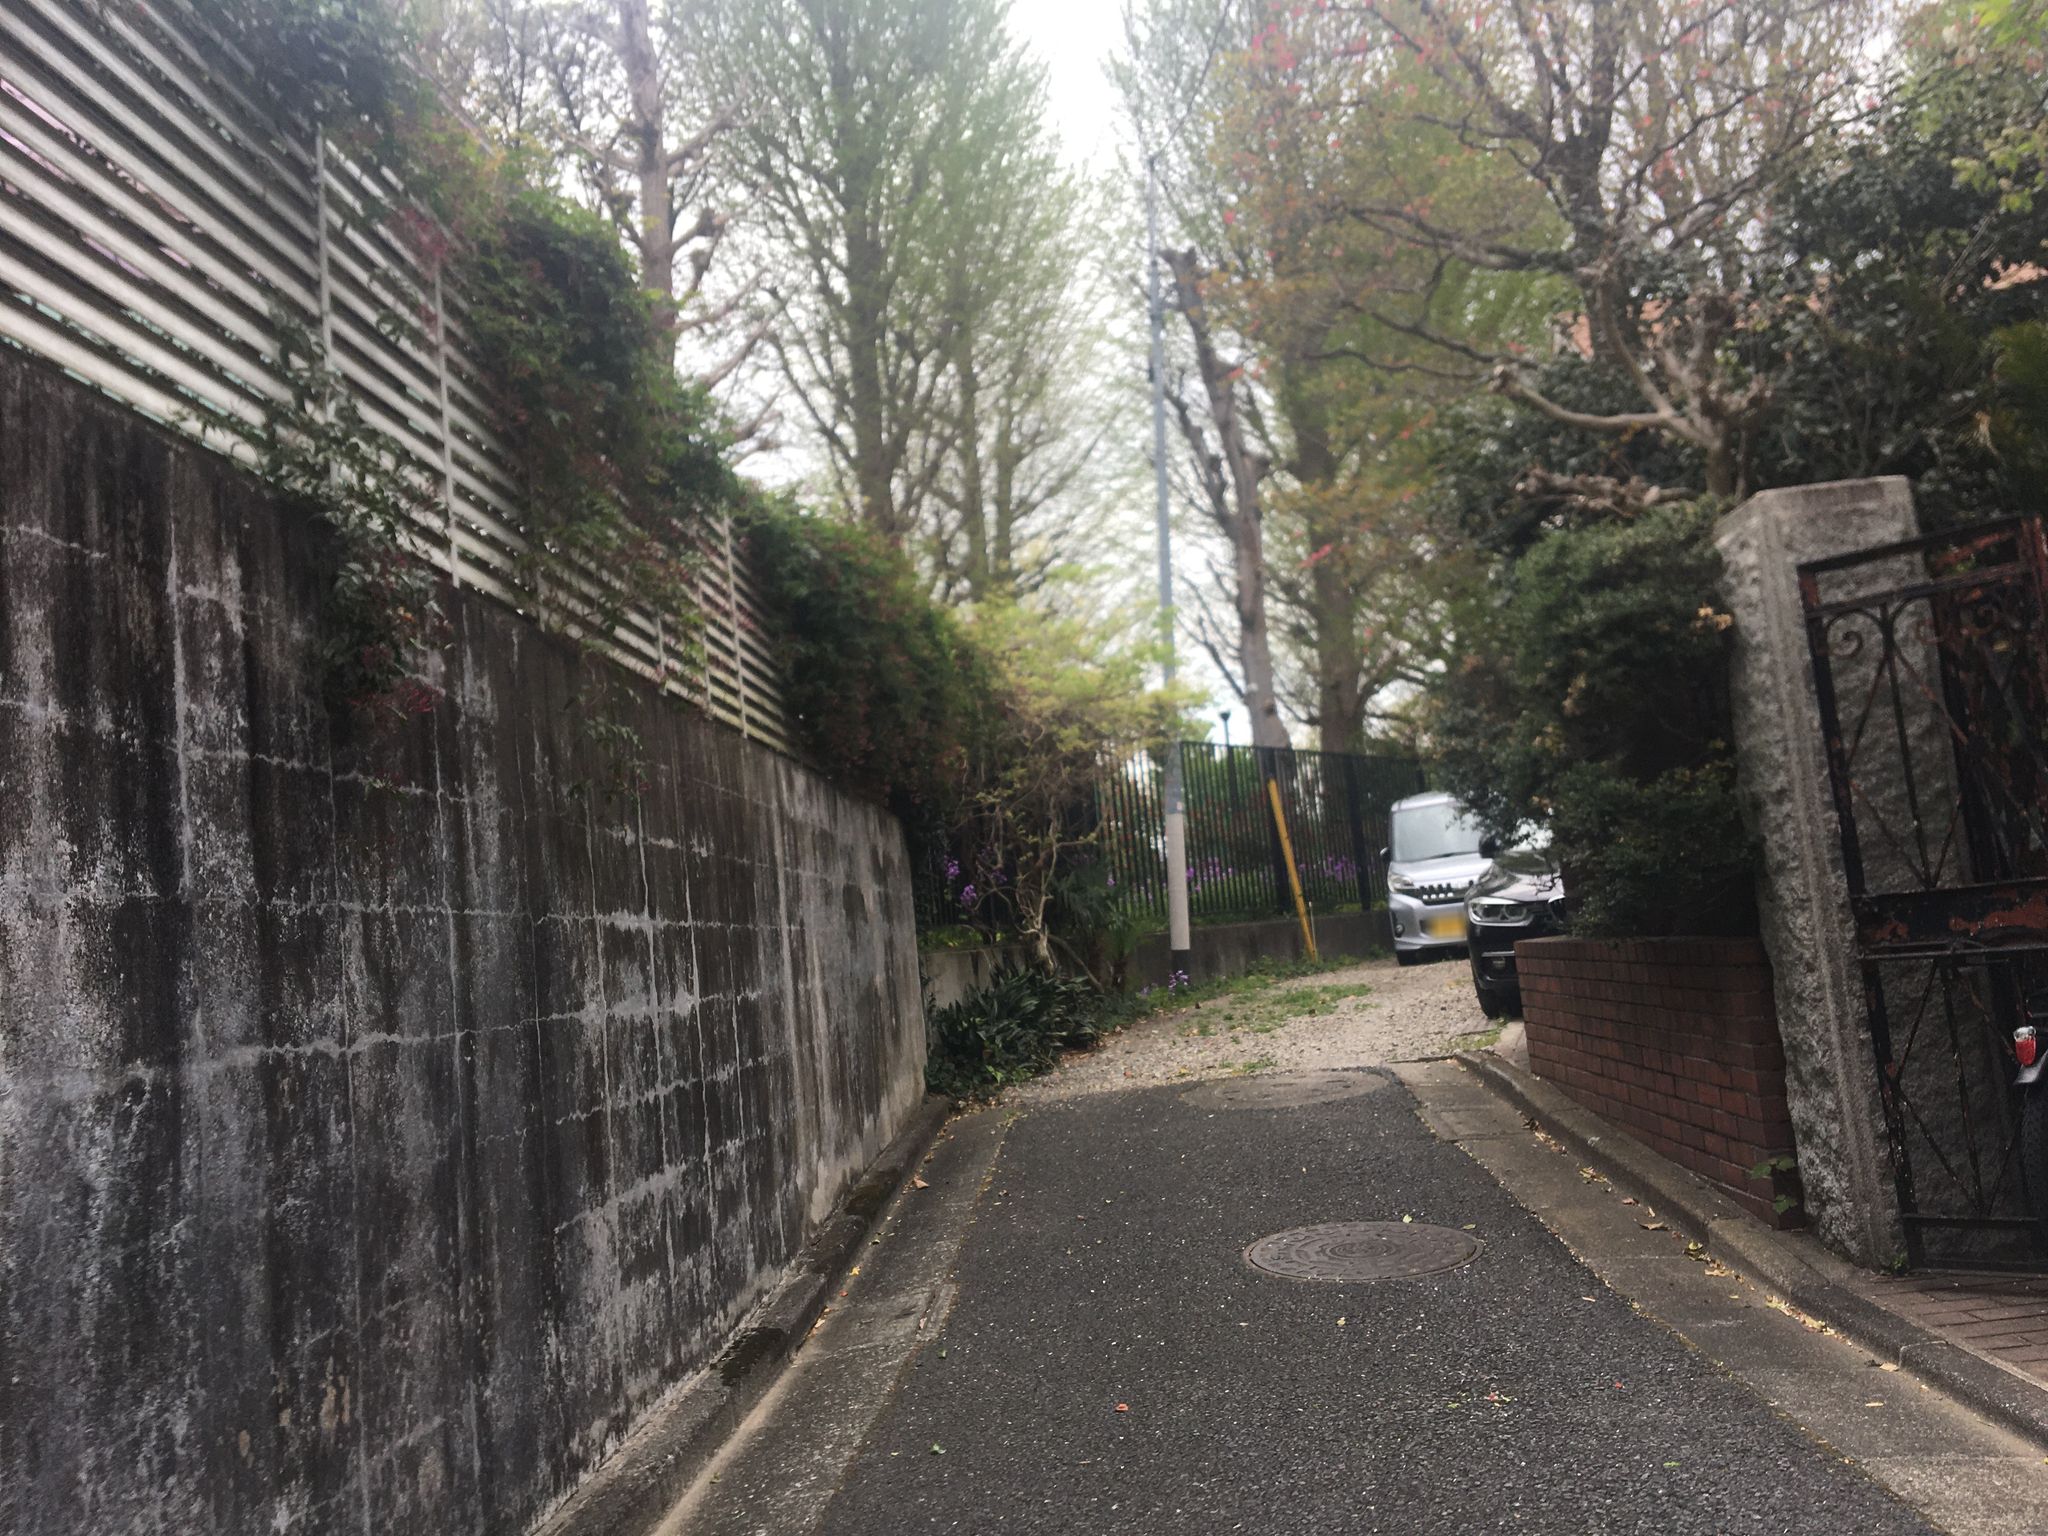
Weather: clear
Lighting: day
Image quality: good
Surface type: walking surface
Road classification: residential
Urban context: urban centre
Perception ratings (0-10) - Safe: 3.3, Lively: 3.07, Beautiful: 7.4, Boring: 3.65, Depressing: 5.28, Wealthy: 1.79